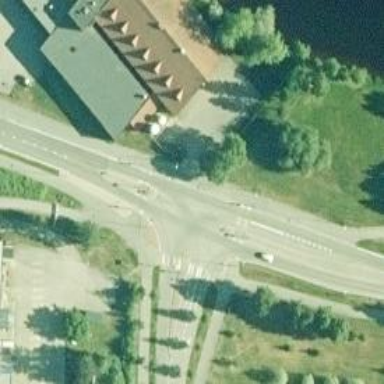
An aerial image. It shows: Crossing on asphalt cycleway.